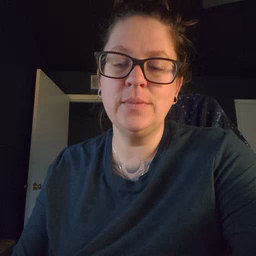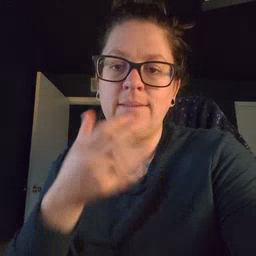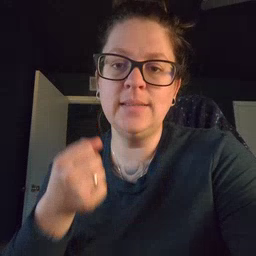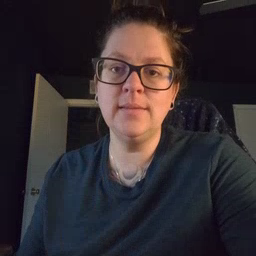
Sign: fast